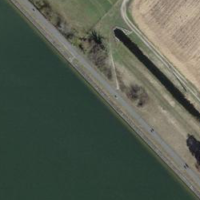
EUNIS habitat code: 15
Species observed at this site:
Motacilla cinerea
Hirundo rustica
Garrulus glandarius
Regulus ignicapilla
Gallinago gallinago
Motacilla alba